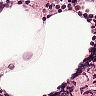
Metastatic tissue present: no